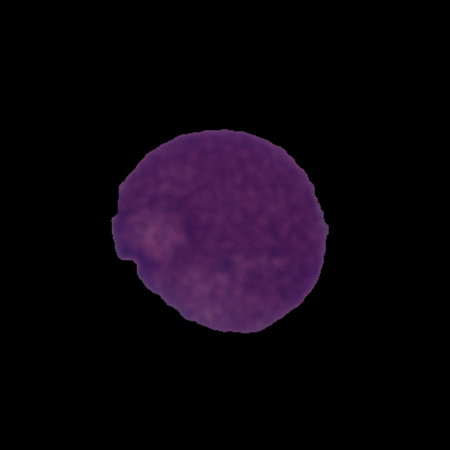
Label: cancer